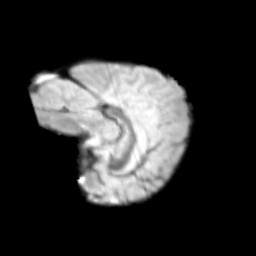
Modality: T2w
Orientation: sagittal
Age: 9
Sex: female
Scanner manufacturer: siemens
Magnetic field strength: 3 T
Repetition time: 3.8 s
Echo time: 0.07 s